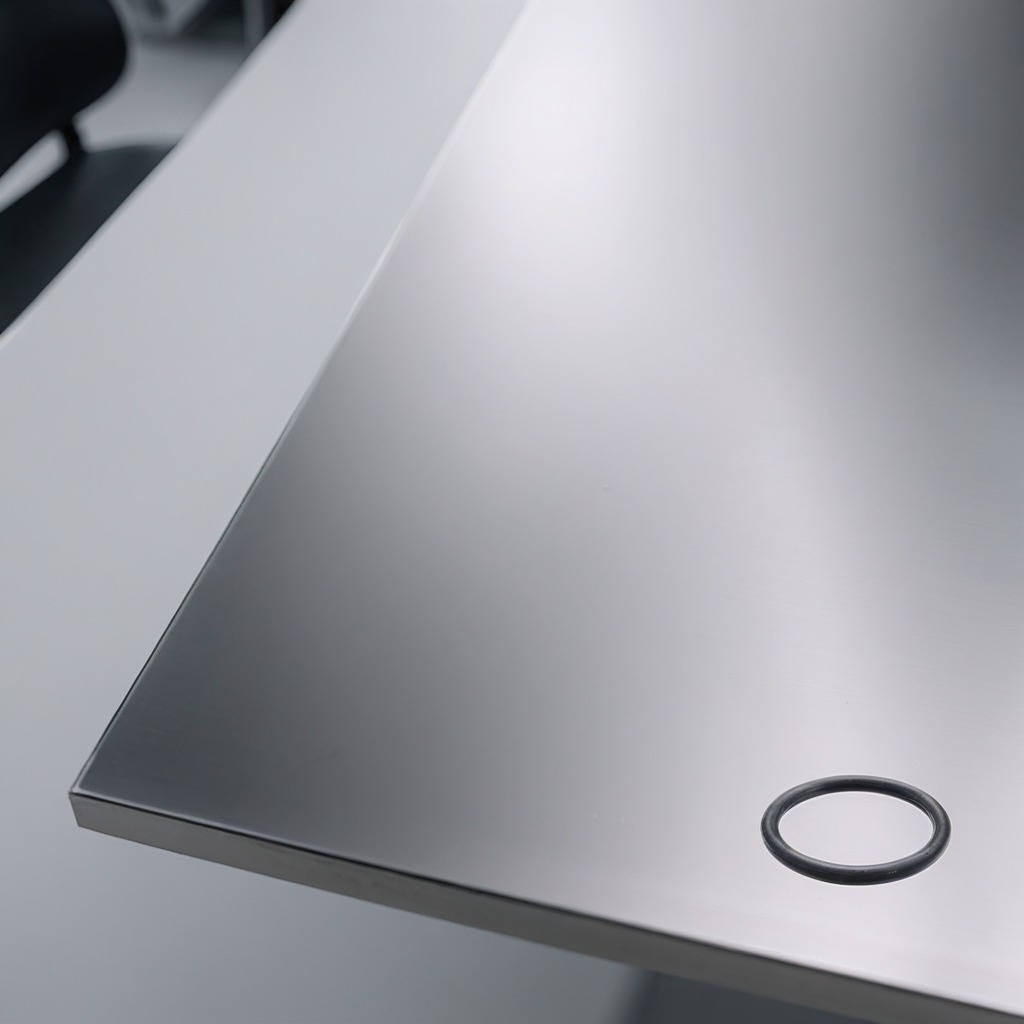
A rubber O-ring is lying on the stainless steel table in a high-end prototyping lab.